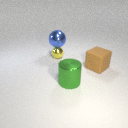
small yellow metal sphere below large blue metal sphere